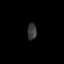
Tissue: prostate
Cell type: T cells
Senescence score: 0.3116
Nuclear area (px): 146
Mean DAPI intensity: 57.404